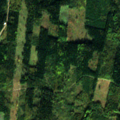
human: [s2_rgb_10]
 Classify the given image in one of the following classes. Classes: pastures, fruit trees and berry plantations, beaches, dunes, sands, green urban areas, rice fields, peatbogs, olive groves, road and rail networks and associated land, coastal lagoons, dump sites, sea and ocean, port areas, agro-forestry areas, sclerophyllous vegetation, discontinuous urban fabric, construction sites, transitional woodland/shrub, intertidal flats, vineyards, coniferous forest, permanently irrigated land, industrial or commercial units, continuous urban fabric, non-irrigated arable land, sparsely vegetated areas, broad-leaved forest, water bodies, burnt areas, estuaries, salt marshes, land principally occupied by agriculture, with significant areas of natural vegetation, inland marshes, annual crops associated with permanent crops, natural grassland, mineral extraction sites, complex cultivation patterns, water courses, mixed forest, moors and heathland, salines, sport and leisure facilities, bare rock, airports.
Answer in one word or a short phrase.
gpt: mixed forest